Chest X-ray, PA view. Patient: 38 years old, sex M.
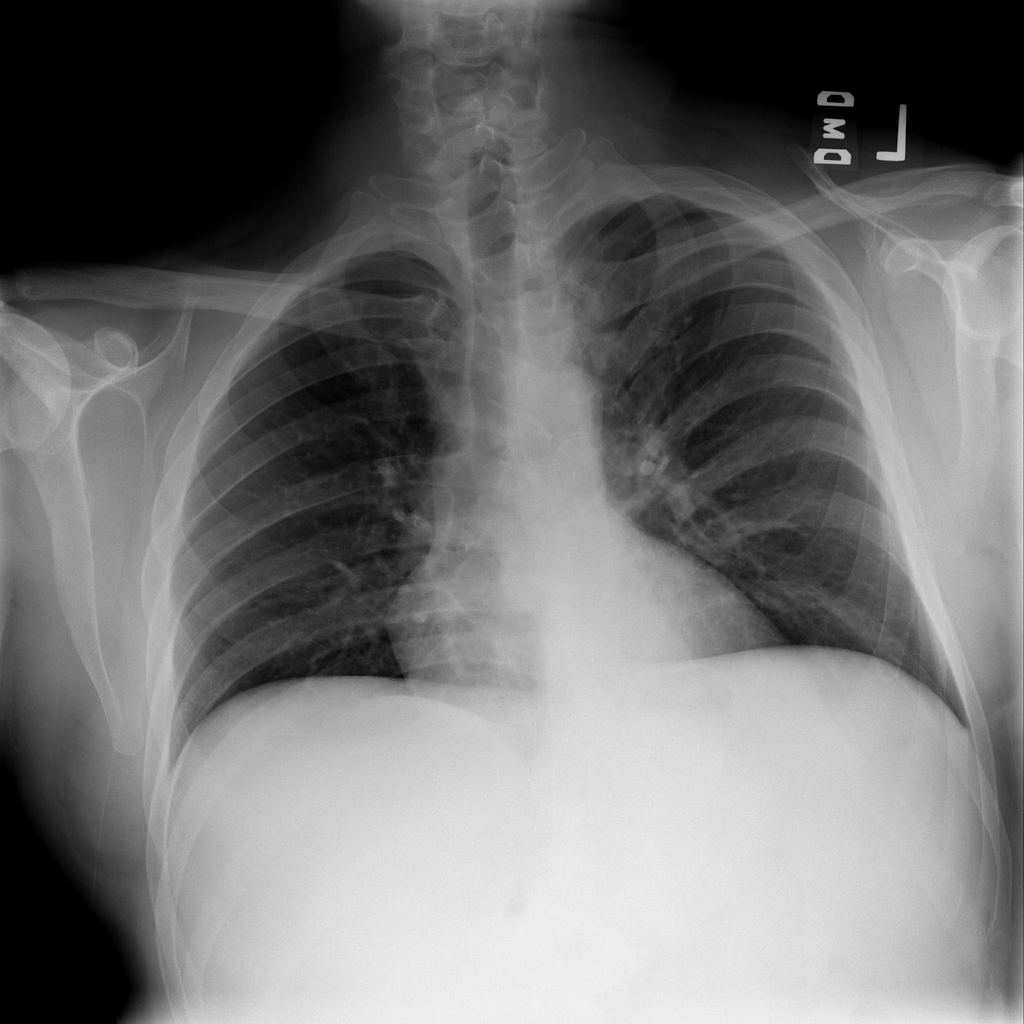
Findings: No Finding